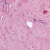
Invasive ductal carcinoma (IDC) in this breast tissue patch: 0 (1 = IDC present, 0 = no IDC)